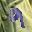
Label: 9